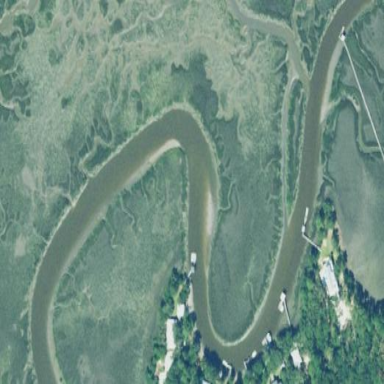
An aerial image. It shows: Wetland area with tidal influence.